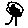
Label: tree